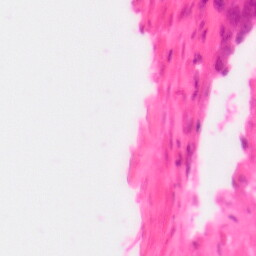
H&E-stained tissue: Colon